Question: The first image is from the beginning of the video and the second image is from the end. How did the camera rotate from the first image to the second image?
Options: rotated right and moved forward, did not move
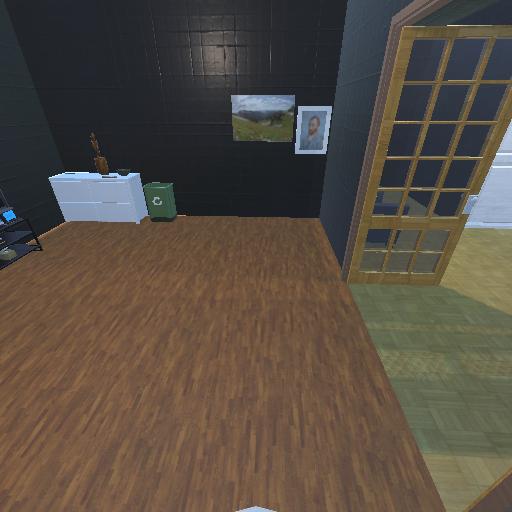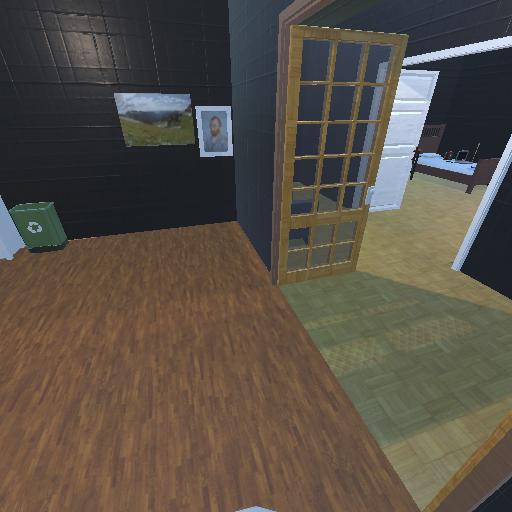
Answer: rotated right and moved forward